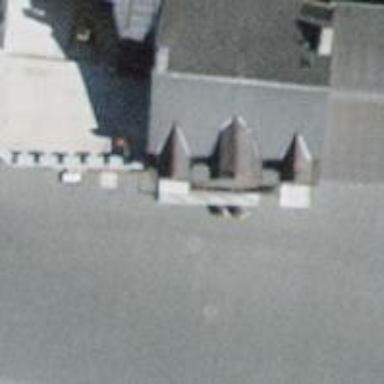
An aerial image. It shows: Café.